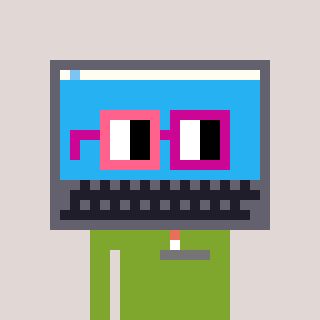
a pixel art character with square pink and red glasses, a laptop-shaped head and a slimegreen-colored body on a warm background